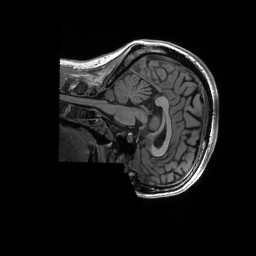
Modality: T1w
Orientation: sagittal
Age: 32
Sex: female
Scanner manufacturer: siemens
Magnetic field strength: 3 T
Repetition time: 2.53 s
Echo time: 0.0033 s